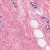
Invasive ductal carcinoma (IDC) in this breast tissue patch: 0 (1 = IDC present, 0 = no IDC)